Question: Assume that, I select a data from DB and the result is like this:
'''
var dbObj = ["Z","E"];
'''
Then I want to print 3 'CheckBox' , namely "Z", "N", "E"
Since the data from DB is ["Z" , "E"], the and will be whereas left to be . The result is like this:

Here is my source code, you can copy it and play around:
'''
<!DOCTYPE html>
<html>
<head>
<title>CheckBox</title>
</head>
<script type="text/javascript">
var dbObj = [];
function validate(selection)
{
switch(selection)
{
case 0:
dbObj = ["Z",1,"E"];
printZNECheckBox();
break;
case 1:
dbObj = ["Z",1,2];
printZNECheckBox();
break;
case 2:
dbObj = ["Z","N","E"];
printZNECheckBox();
break;
case 3:
dbObj = [0, 1, "E"];
printZNECheckBox();
break;
}
}
function printZNECheckBox()
{
for (var i = 0; i < dbObj.length; i++)
{
if (typeof dbObj[i] == 'number')
{
printUnCheckedBox(dbObj[i]);
}
else {printCheckedBox(dbObj[i]);}
}
}
function printCheckedBox(x)
{
document.write("<input type ="checkbox" name="box" id=""+x+ "" value=""+x+"" checked/>"+x);
}
function printUnCheckedBox(x)
{
var str = "";
switch (x)
{
case 0:
str = "Z";
break;
case 1:
str = "N";
break;
case 2:
str = "E";
break;
}
document.write("<input type ="checkbox" name="box" id=""+str+ "" value=""+str+""/>"+str);
}
</script>
<body>
<input type="button" value="Data 1 from DB" onClick="validate(0)">
<input type="button" value="Data 2 from DB" onClick="validate(1)">
<input type="button" value="Data 3 from DB" onClick="validate(2)">
<input type="button" value="Data 4 from DB" onClick="validate(3)">
</body>
</html>
'''
Back to My Question:
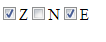
Answer: I think it's what you're looking for:
'''
<!DOCTYPE html>
<html>
<head>
<title>CheckBox</title>
</head>
<script type="text/javascript">
var dbObj = ["Z","N","E"];
var result = [];
function validate(selection)
{
switch(selection)
{
case 0:
result = ["Z","E"];
printZNECheckBox();
break;
case 1:
result = ["Z"];
printZNECheckBox();
break;
case 2:
result = ["Z","N","E"];
printZNECheckBox();
break;
case 3:
result = ["E"];
printZNECheckBox();
break;
}
}
function printZNECheckBox()
{
for (var i = 0; i < dbObj.length; i++)
{
printCheckedBox(dbObj[i]);
}
}
function printCheckedBox(x)
{
var isChecked = '';
if(result.indexOf(x) != -1 ){ isChecked = "checked"; }
document.write("<input type ="checkbox" name="box" id=""+x+ "" value=""+x+"" "+isChecked+"/>"+x);
}
</script>
<body>
<input type="button" value="Data 1 from DB" onClick="validate(0)">
<input type="button" value="Data 2 from DB" onClick="validate(1)">
<input type="button" value="Data 3 from DB" onClick="validate(2)">
<input type="button" value="Data 4 from DB" onClick="validate(3)">
</body>
</html>
'''